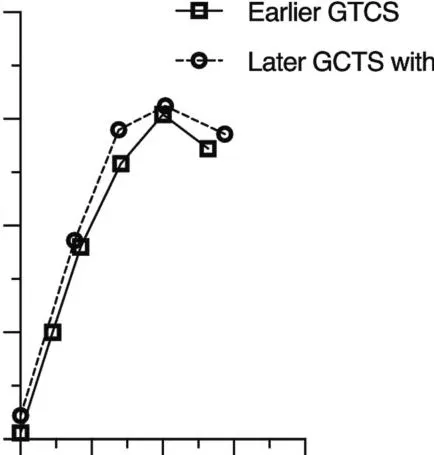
Serial troponin I levels obtained in the emergency department after a GTCS sixteen months before (squares) the GCTS that resulted in near-SUDEP (circles). The time points on the X axis represent times elapsed after the earliest troponin was drawn (time zero) on each of the two admissions.
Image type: chart (chart)